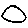
Label: circle